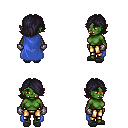
a pixel art fantasy rpg character, female body template, orc, green skin, blue cape, gold greaves, raven swoop hairstyle, metal gloves, gray slippers, four views (front, back, left, right), 2x2 character sprite sheet, small pixel art, hard edges, no anti-aliasing